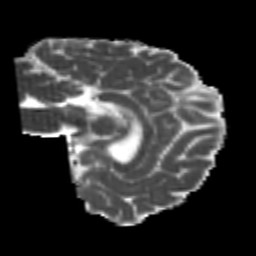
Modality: MD
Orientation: sagittal
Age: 25
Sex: female
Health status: healthy
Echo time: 0.074 s